Question: Consider:
'''
<h:dataTable value="#{orderBean.orderList}" var="o"
styleClass="order-table"
headerClass="order-table-header"
rowClasses="order-table-odd-row,order-table-even-row" >
<h:column>
<!-- column header -->
<f:facet name="header">Order No</f:facet>
<!-- row record -->
#{o.orderNo}
</h:column>
<h:column>
<f:facet name="header">Product Name</f:facet>
#{o.productName}
</h:column>
<h:column>
<f:facet name="header">Price</f:facet>
#{o.price}
</h:column>
<h:column>
<f:facet name="header">Quantity</f:facet>
#{o.qty}
</h:column>
</h:dataTable>
'''
the included css file:
'''
.order-table{
border-collapse:separate;
border: 20px solid red ;
}
.order-table-header{
text-align:center;
background:none repeat scroll 0 0 #E5E5E5;
border:5px solid #BBBBBB;
padding:16px;
}
.order-table-odd-row{
text-align:center;
background:none repeat scroll 0 0 blue;
/* border:1px solid #BBBBBB; */
/* border-top:1px solid red; */
outline: 5px solid black;
}
.order-table-even-row{
text-align:center;
background:none repeat scroll 0 0 orange;
/* border-left:5px solid pink; */
}
'''
The commented out lines(if uncommented) in css file doesn't seems to have effect, while the outline attribute does show it effects. Why? Since I am new to CSS, I am ofcouse missing something. So, how will apply borders to specfic rows?

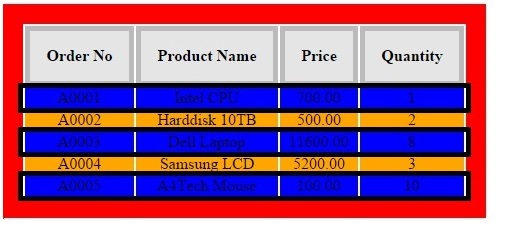
Answer: This is caused by 'border-collapse: separate;' property on the parent table -- which is by the way already the default value on most browsers.
'''
.order-table {
border-collapse: separate;
...
}
'''
This behavior is specified in <URL>:
> In this model, each cell has an individual border. The 'border-spacing' property specifies the distance between the borders of adjoining cells. In this space, the row, column, row group, and column group backgrounds are invisible, allowing the table background to show through. (i.e., user agents must ignore the border properties for those elements).
In other words, '<tr>', '<col>', '<tbody>' and '<colgroup>' cannot have any 'border' set.
It'll work if you set 'border-collapse: collapse;' on the parent table so that instead the rules as per CSS 2.1 spec <URL> is followed.
'''
.order-table {
border-collapse: collapse;
...
}
'''
This changes the behavior of the border on all table elements, which may need some tweaking first on existing stylesheets targeted at separated border model, but is after all much more flexible and intuitive.
An alternative is to set the borders via '<td>' element instead.
(Ab)using the 'outline' isn't entirely right for the purpose. Besides, it confuses you as to setting width/height/margin/padding as the 'outline' basically doesn't take up any space. It's like an absolutely positioned border, which you'd have to compensate with extra margin or padding.
---
to the concrete problem: do note that this issue is not specific to JSF. In the context of this question, JSF is merely a HTML code generator. You'd have had exactly the same problem when having a "plain vanilla" '.html' file with a hardcoded '<table><tr><td>' with some test data stubbed. CSS experts would have answered this question easier if you have left JSF out of the context and instead presented a minimal plain HTML code snippet reproducing the problem (you can get started with the JSF-generated HTML source as you can find via rightclick, in webbrowser).